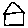
Label: house